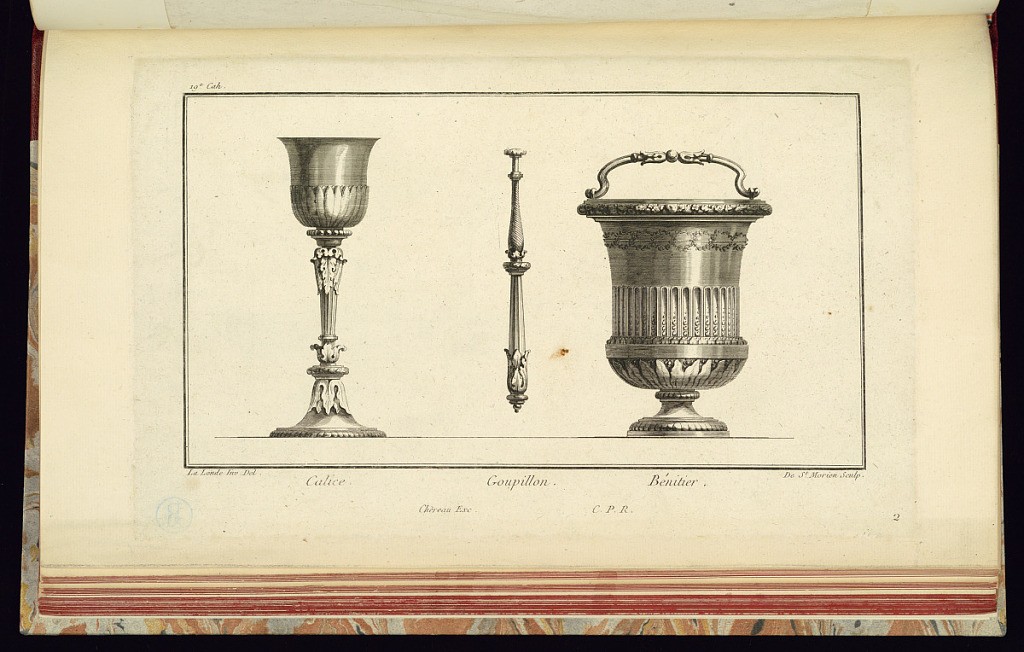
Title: Calice. Goupillon. Bénitier.
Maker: Richard de Lalonde, French, active 1780–96
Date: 1775-1788
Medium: Etching on off-white laid paper
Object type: Print
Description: Design for a chalice, pipe cleaner, and water font in metal. The chalice at the left features lancet leaf, bead, fluting, and gadrooning ornamentation. The pipe cleaner in the center has a spiral pattern, fluting, and leaf decoration. The water font at right has a handle and garland, guilloche, fluting with channel ornamentation, lamb tongue, lancet leaf, and gadrooning decoration. The plate is signed and numbered.